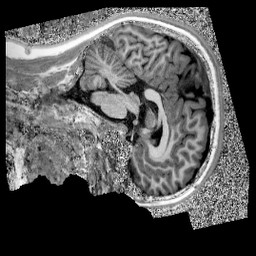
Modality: UNIT1
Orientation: sagittal
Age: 12
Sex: male
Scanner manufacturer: siemens
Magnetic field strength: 3 T
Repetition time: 4 s
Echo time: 0.00303 s